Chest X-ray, AP view. Patient: 61 years old, sex M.
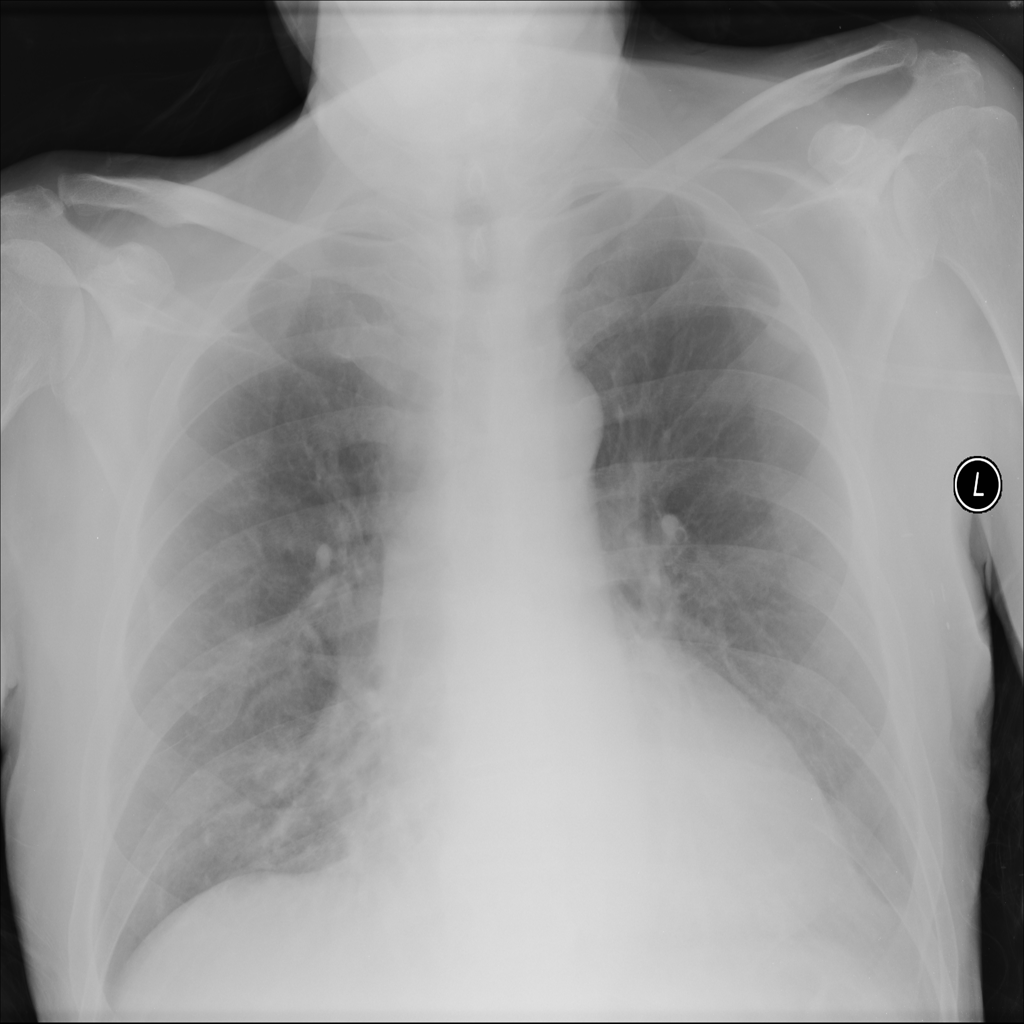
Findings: Infiltration